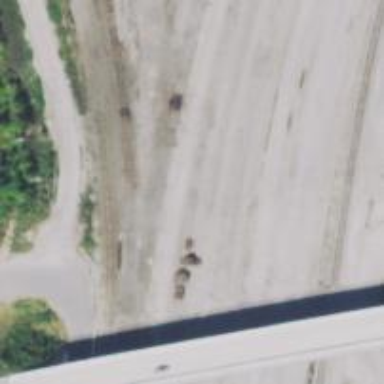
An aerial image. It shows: Abandoned railway yard.